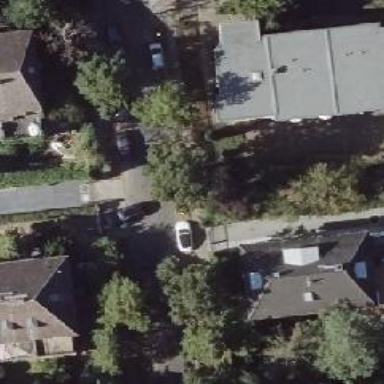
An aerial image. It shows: Residential road with asphalt surface and sidewalks on both sides.